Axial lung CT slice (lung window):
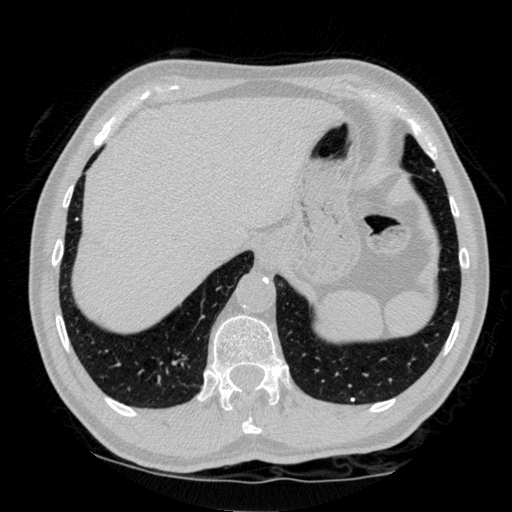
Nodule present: no